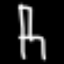
Label: chair